Question: When I try to add data to Excel from Java Ant, it shows 'NoClassDefFoundError', even that I imported all Jar files of Apache Poi. This is the Error:
> Exception in thread "main" java.lang.NoClassDefFoundError:org/apache/commons/io/output/UnsynchronizedByteArrayOutputStream
This is the code i tried:
'''
XSSFWorkbook wb = new XSSFWorkbook();
XSSFSheet sheet = wb.createSheet("Sheet1");
XSSFRow row = sheet.createRow(0);
Cell cell0 = row.createCell(0);
cell0.setCellValue("HelloWorld!");
try{
FileOutputStream out = new FileOutputStream(new File("Result.xlsx"));
wb.write(out);
out.close();
System.out.println("Done");
}catch(FileNotFoundException e){
e.printStackTrace();
}catch(IOException e){
e.printStackTrace();
}
'''
These are Jar imported files:

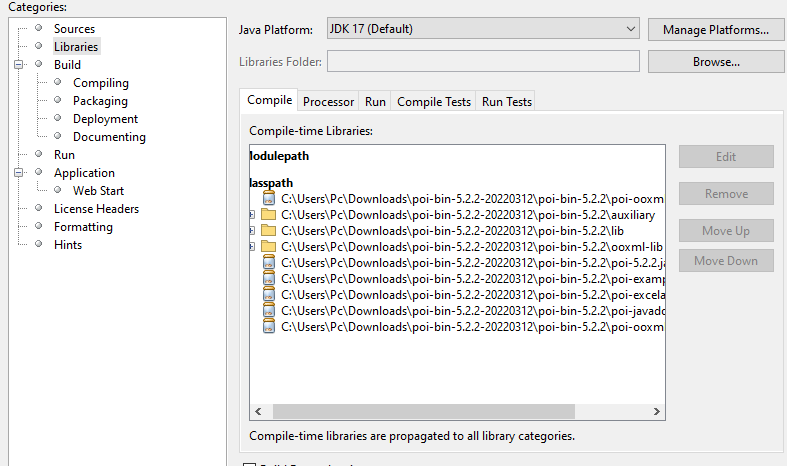
Answer: Problem solved! It seems i needed to add dependecy to build.xml also after importing jar files!